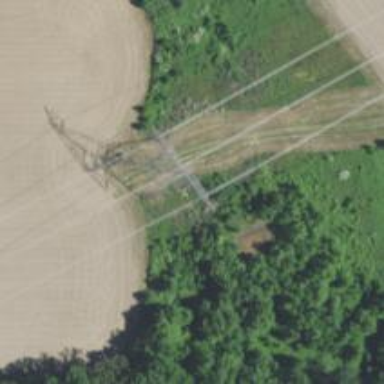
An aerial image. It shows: Power tower.